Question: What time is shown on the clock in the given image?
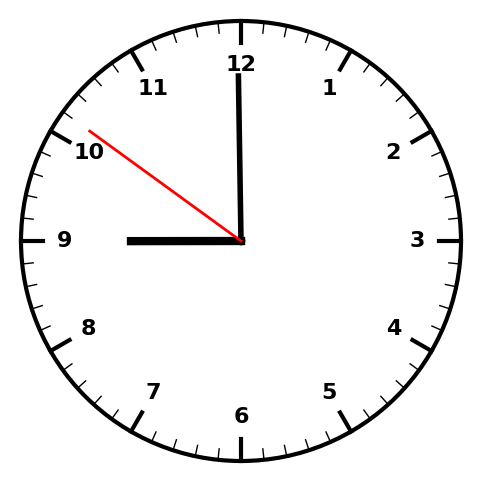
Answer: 08:59:51